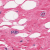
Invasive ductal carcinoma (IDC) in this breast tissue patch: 0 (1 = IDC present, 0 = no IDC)